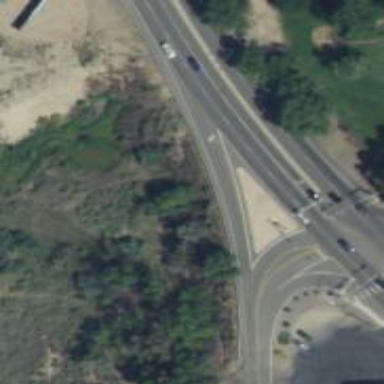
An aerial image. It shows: Trunk link road with asphalt surface.